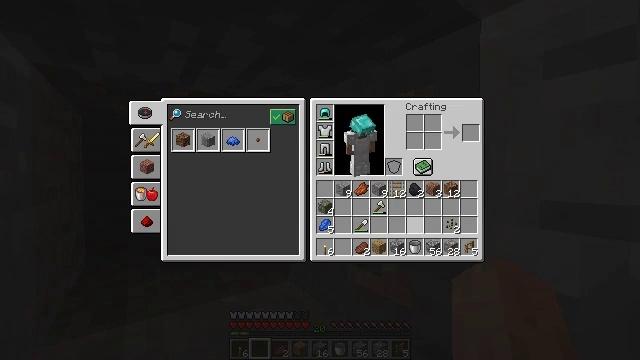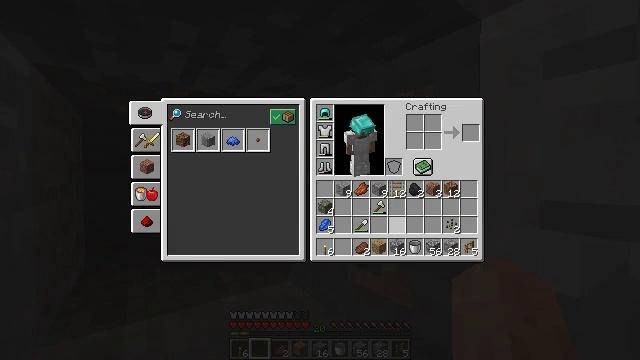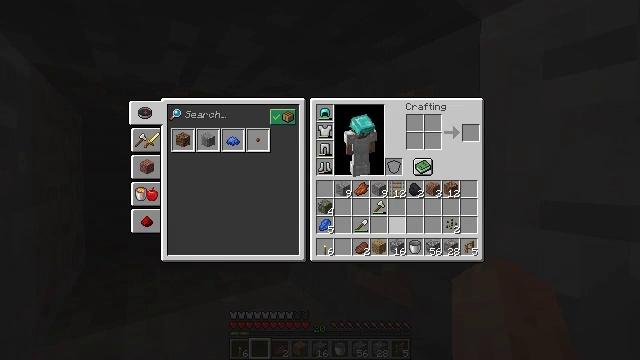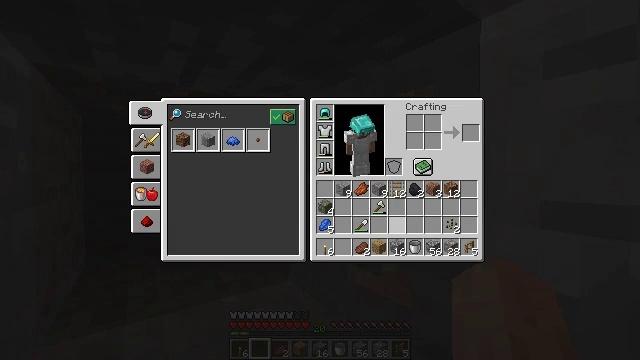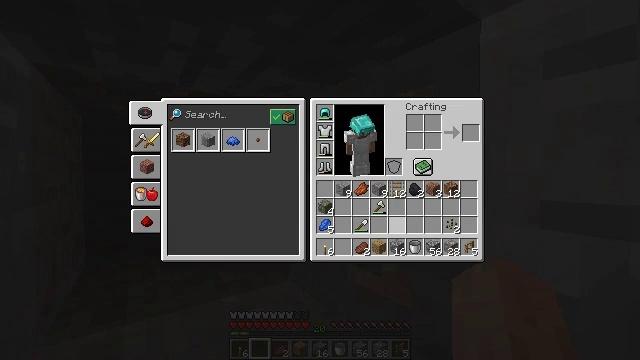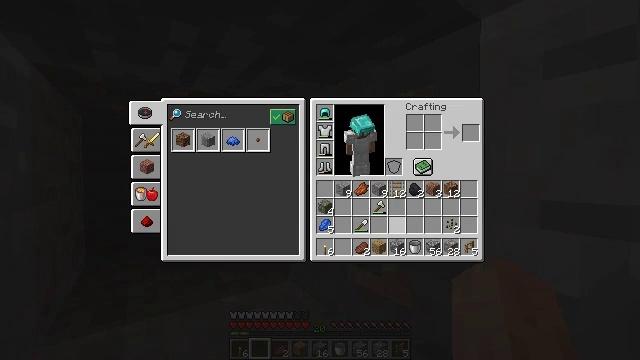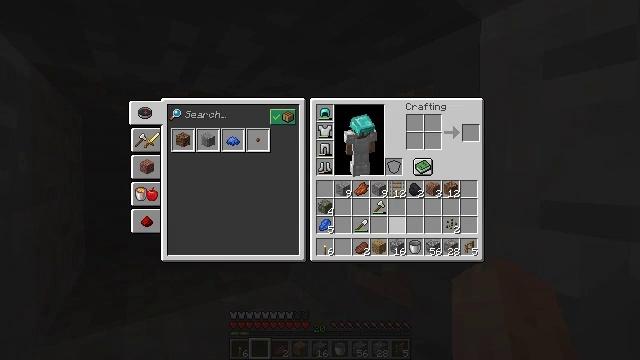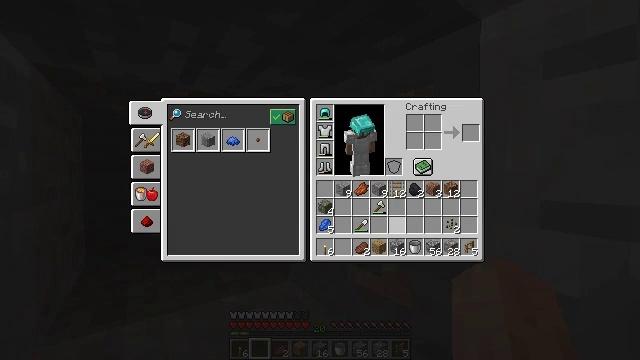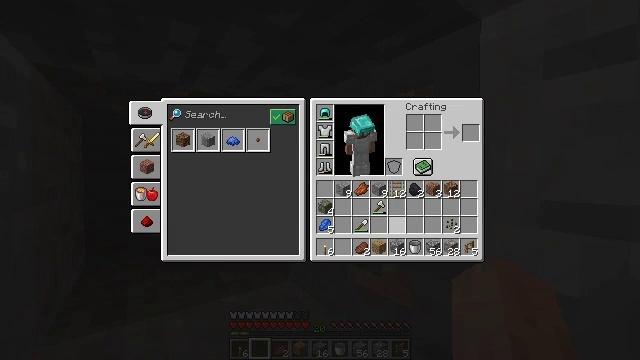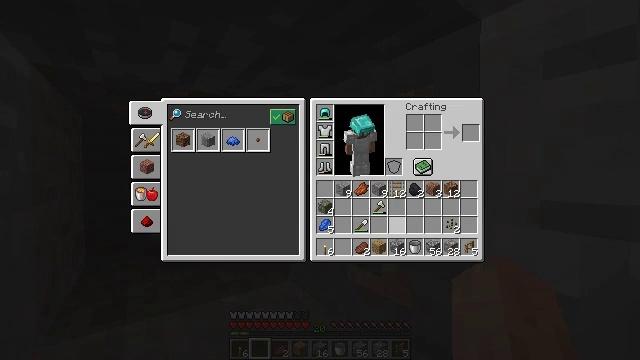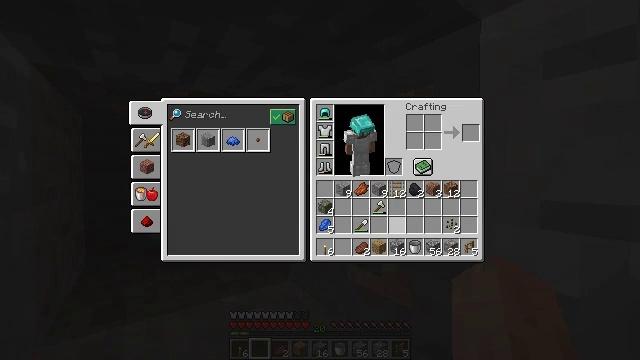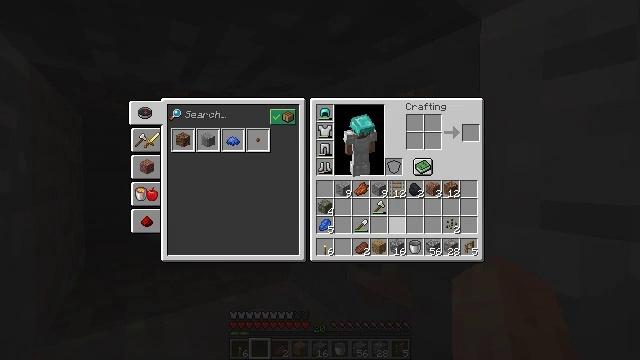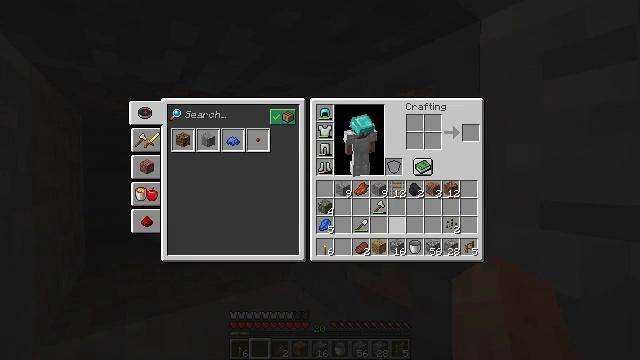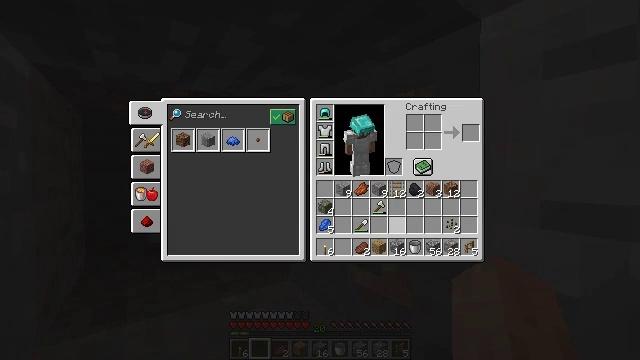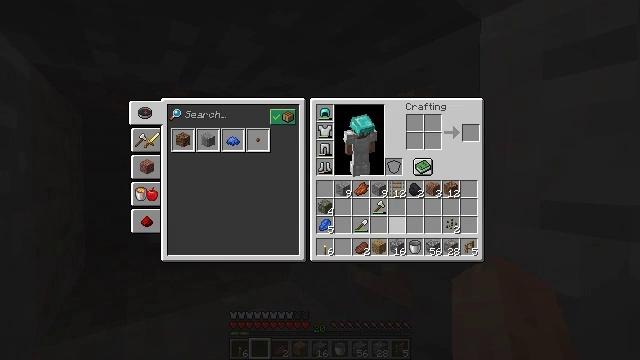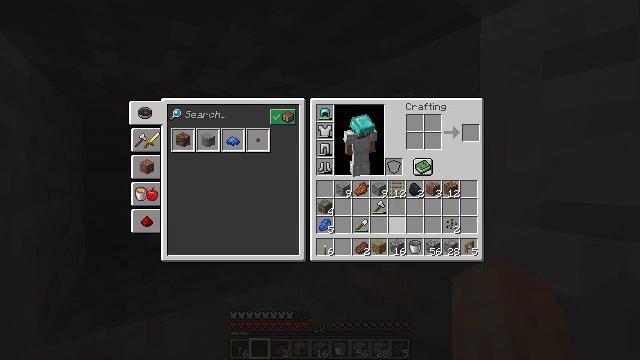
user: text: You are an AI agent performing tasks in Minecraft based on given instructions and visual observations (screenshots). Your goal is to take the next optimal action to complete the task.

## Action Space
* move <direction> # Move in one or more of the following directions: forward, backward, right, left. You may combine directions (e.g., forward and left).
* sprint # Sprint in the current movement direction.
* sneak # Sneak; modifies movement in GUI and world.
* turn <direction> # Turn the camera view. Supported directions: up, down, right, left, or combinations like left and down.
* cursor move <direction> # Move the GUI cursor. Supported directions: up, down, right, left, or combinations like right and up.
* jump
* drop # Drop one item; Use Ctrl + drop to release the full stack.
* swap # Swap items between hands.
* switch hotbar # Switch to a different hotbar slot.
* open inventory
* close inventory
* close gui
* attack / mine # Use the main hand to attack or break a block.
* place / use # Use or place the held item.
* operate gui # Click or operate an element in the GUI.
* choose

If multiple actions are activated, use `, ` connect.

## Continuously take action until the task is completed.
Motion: motion action
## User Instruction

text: Take down the wall torch for reuse.
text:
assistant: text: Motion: no_op
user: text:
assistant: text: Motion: no_op
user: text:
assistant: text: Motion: no_op
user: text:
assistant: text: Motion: no_op
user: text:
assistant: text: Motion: no_op
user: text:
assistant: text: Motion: no_op
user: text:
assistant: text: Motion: no_op
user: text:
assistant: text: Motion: no_op
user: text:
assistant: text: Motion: no_op
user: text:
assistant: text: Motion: no_op
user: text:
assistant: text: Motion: no_op
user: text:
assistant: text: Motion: no_op
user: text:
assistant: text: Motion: no_op
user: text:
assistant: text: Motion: no_op
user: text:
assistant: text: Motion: no_op
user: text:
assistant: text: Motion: no_op
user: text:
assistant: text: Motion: no_op
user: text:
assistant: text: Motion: no_op
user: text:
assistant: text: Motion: no_op
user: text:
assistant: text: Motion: no_op
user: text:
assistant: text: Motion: no_op
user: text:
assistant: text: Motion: no_op
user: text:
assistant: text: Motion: no_op
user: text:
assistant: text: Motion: no_op
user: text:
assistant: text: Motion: no_op
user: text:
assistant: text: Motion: no_op
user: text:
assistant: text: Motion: no_op
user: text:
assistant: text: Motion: no_op
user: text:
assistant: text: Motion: no_op
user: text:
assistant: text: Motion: no_op